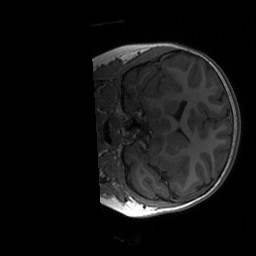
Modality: T1w
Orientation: coronal
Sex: female
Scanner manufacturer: siemens
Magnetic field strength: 3 T
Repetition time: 1.9 s
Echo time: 0.00243 s